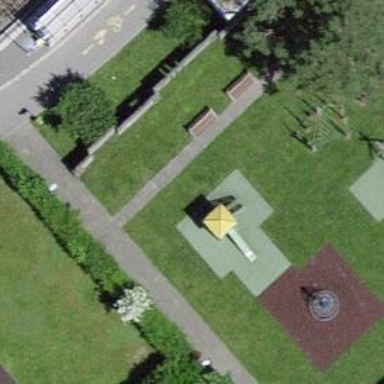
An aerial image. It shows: Playground featuring slide.